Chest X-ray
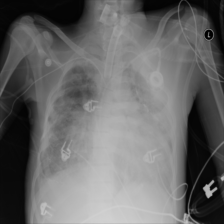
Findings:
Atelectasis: negative
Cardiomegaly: negative
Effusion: negative
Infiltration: positive
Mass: negative
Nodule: negative
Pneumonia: negative
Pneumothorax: negative
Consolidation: negative
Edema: negative
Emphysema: negative
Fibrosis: negative
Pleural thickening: negative
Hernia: negative